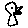
Label: bird